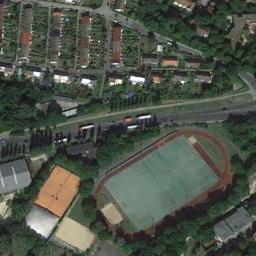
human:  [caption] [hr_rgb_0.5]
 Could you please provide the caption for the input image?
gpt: The ground track field is surrounded by lots of trees and houses arranged neatly .

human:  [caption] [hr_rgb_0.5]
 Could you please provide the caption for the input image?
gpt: There are some trees on one side of the track .

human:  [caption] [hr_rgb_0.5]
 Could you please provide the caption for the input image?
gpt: There are numerous buildings next to the ground track field .

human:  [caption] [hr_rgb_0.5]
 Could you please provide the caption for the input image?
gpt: The track and field is built on the lawn, A road away from the residential area, And there is a lot of vegetation around it .

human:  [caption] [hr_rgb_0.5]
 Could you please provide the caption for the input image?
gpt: There are many green trees and an orange building beside the ground track field .